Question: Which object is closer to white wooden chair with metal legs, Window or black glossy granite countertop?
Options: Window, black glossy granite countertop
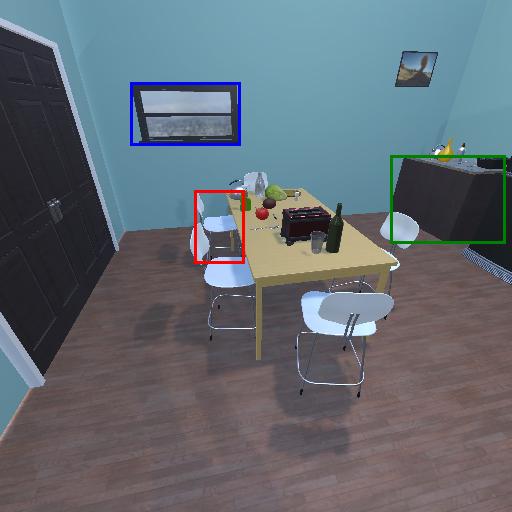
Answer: Window